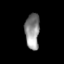
Tissue: lung
Cell type: T cells
Senescence score: 0.1371
Nuclear area (px): 505
Mean DAPI intensity: 141.253